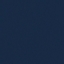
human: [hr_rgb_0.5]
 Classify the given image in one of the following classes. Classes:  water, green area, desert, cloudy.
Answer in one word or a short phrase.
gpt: water